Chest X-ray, PA view. Patient: 30 years old, sex M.
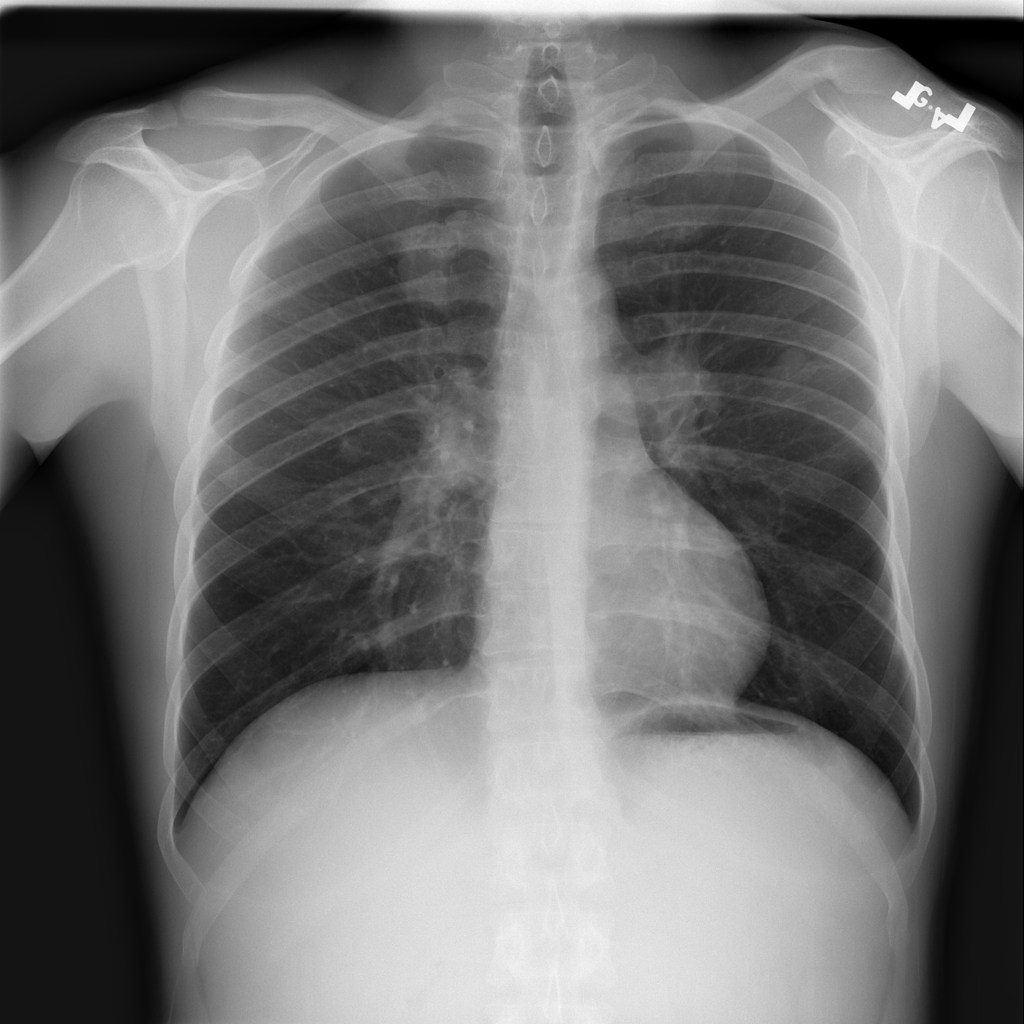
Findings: No Finding